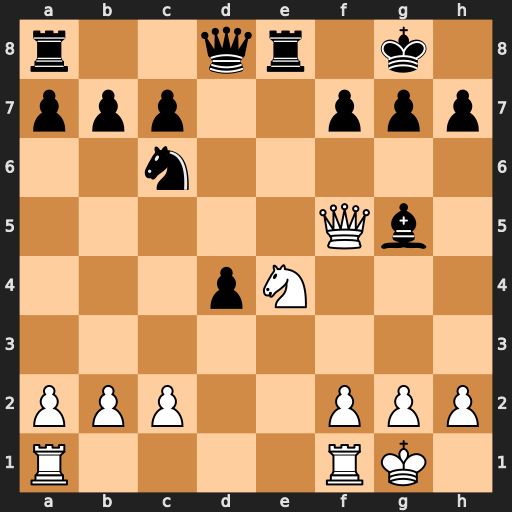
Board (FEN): r2qr1k1/ppp2ppp/2n5/5Qb1/3pN3/8/PPP2PPP/R4RK1
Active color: w
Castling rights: -
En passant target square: -
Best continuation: Nxg5 h6 Qh7+